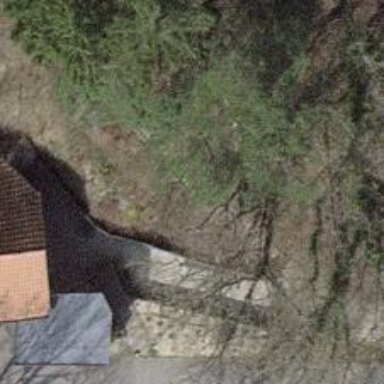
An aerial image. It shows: Concrete steps.